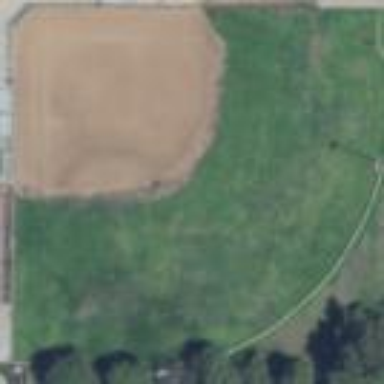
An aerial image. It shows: Baseball pitch for leisure and sports activities.